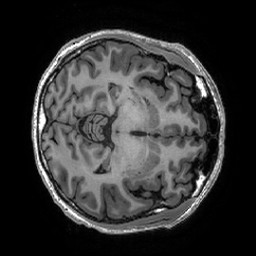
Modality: T1w
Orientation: axial
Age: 35
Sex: male
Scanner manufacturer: ge
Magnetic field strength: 3 T
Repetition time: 0.007352 s
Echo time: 0.003036 s